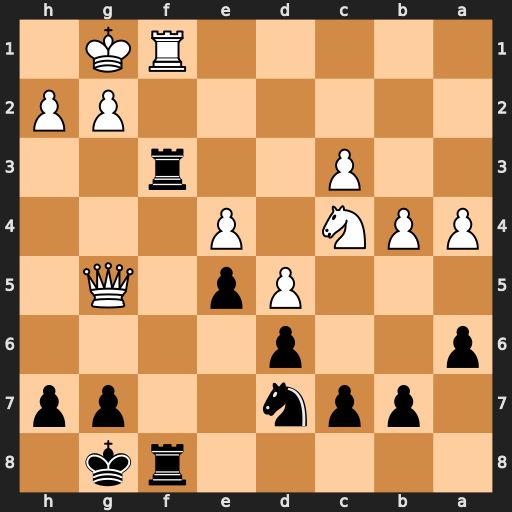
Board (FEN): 5rk1/1ppn2pp/p2p4/3Pp1Q1/PPN1P3/2P2r2/6PP/5RK1
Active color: b
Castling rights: -
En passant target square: -
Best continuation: Rxf1#